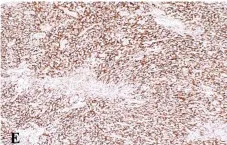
Representative postoperative pathological images. (B-F) Immunohistochemical staining. , NSE.
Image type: pathology (immunostaining)